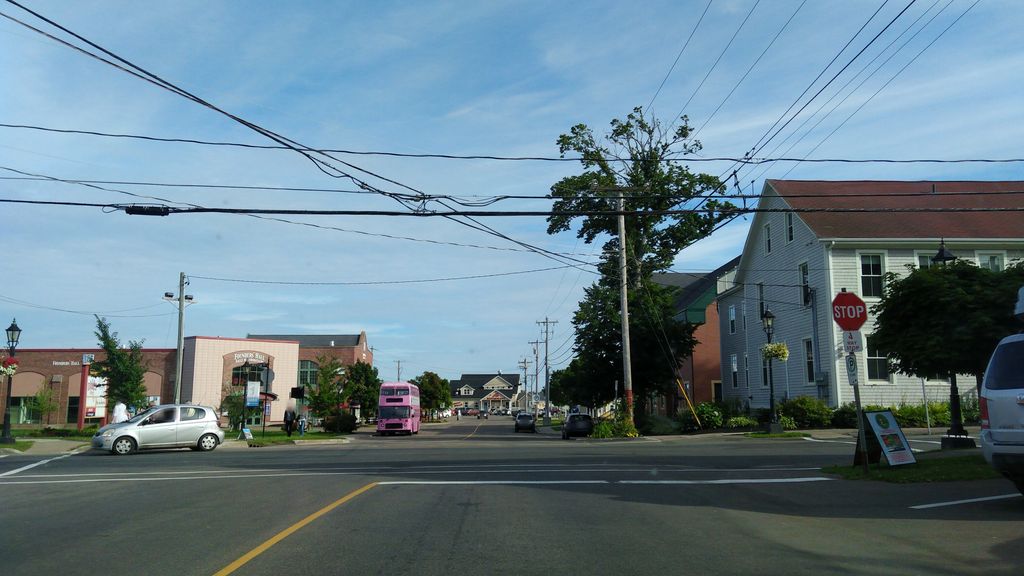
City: charlottetown